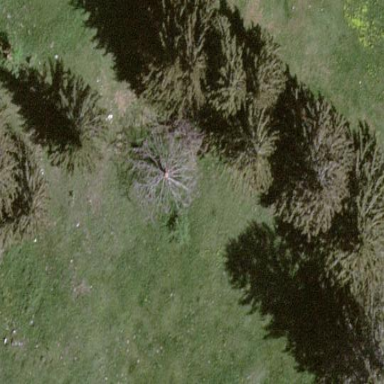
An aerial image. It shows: Forest dominated by needle-leaved trees.